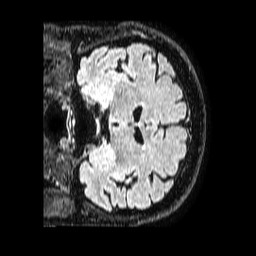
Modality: FLAIR
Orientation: coronal
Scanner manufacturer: philips
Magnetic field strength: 1.5 T
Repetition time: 4.8 s
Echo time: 0.3 s